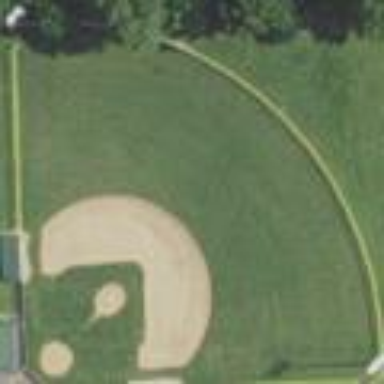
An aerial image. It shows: Baseball pitch for leisure land activities.